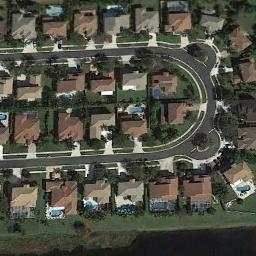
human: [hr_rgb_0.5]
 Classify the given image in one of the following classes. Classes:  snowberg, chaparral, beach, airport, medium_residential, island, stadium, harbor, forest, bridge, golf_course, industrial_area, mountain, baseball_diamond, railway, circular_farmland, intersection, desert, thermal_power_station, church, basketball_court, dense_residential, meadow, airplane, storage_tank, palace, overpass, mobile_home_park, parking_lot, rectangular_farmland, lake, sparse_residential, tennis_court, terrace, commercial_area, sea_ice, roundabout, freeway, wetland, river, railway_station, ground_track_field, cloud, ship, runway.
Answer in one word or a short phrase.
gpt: dense_residential